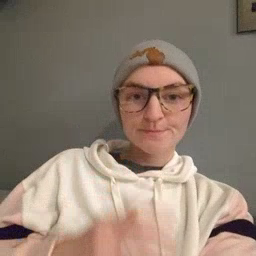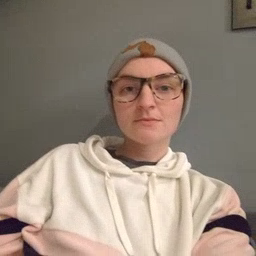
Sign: kiss